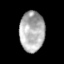
Tissue: skin
Cell type: Epithelial cells
Senescence score: 0.7176
Nuclear area (px): 989
Mean DAPI intensity: 174.979